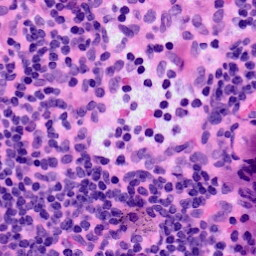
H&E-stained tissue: LymphNode